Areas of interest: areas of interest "Tangshan Phoenix Maternity Hospital"
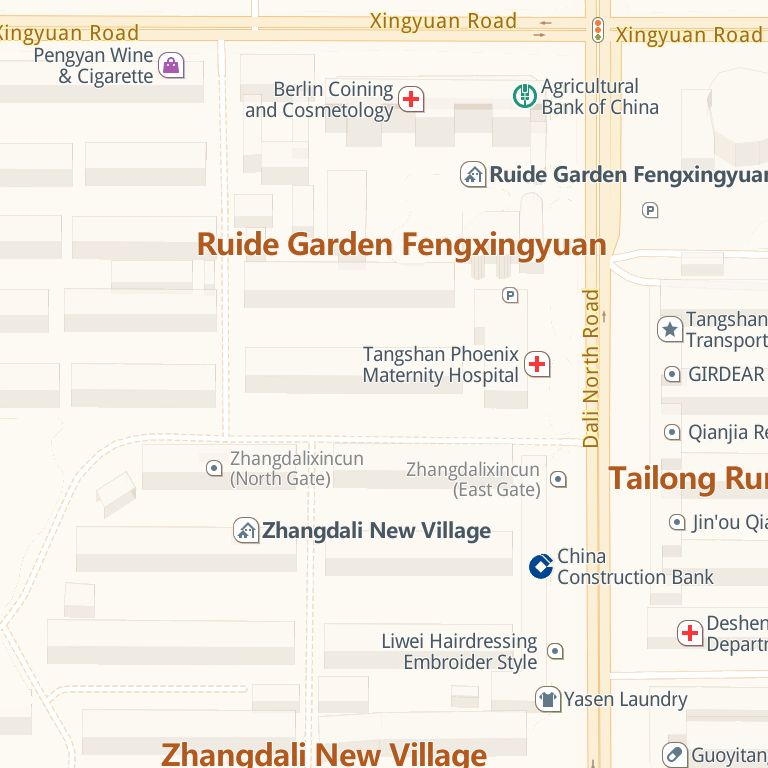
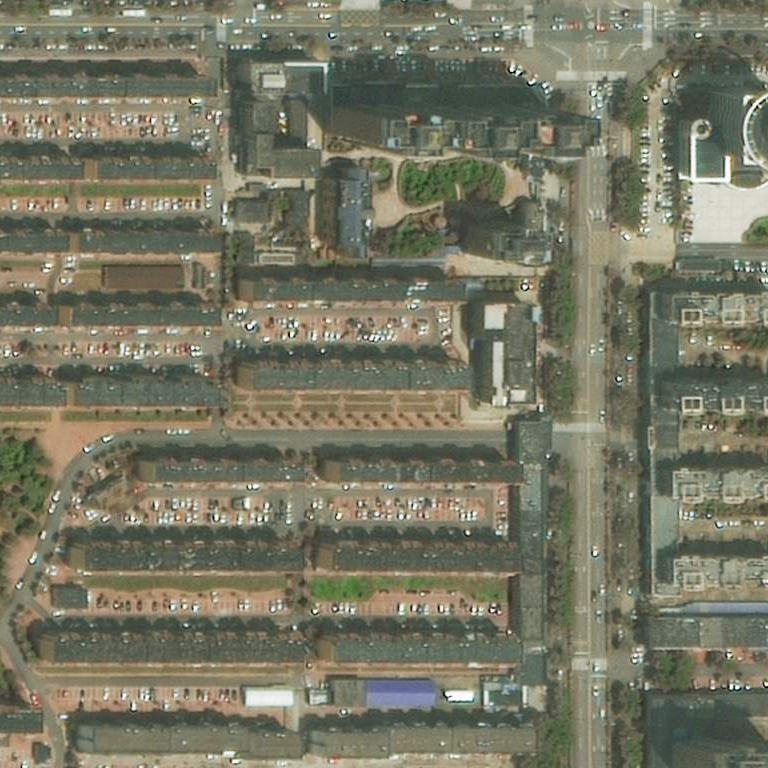